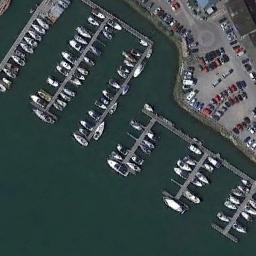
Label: harbor